Question: What causes something like the following to occur?

The name is clearly typed in as Tester; I don't know why Eclipse thinks it's an error and must be 'tester'. It doesn't have an issue with other projects starting with uppercase letters. There are no projects in the current workspace I am using. It's not against convention, either (that I know of). My only idea is that there's such a strong convention to name projects 'tester' when they are created with that name that Eclipse decided to make it an error if it wasn't exactly 'tester'.
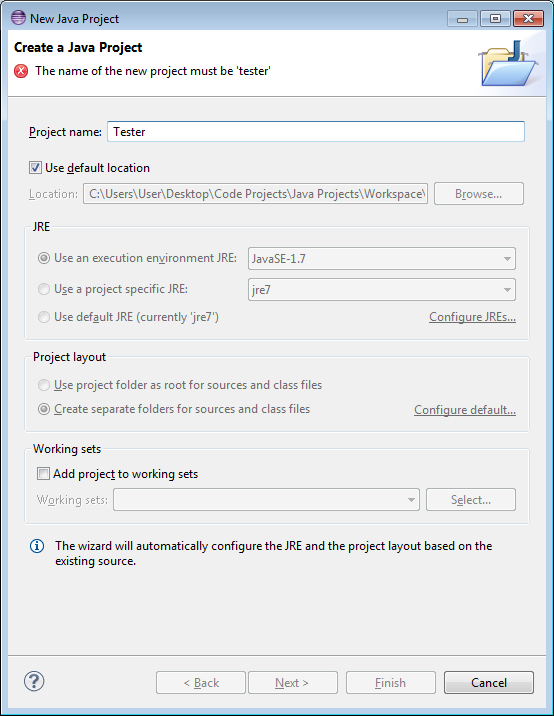
Answer: One possibility is that you have (previously?) renamed the project outside of Eclipse; see this bug report.
- <URL>
(The bug report is unclear, and it looks like the resolution of "Fixed" does not match what actually happened. But this might explain what is happening to you.)